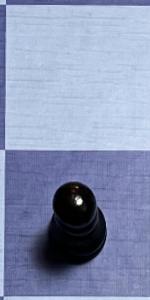
Label: Pawn_Black